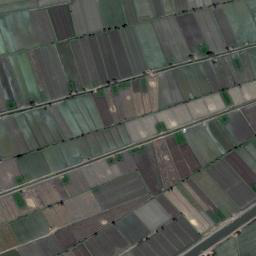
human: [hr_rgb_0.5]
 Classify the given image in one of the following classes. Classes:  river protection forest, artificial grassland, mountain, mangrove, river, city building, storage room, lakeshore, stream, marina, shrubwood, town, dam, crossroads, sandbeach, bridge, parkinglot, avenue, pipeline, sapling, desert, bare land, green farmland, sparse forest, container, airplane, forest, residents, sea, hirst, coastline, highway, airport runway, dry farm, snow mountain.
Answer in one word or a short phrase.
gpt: green farmland